Question: I'm trying to sketch out a basic music catalog database using EF6 Code-First approach. That's what i've done so far:
We have , which consist of (s) and may have .
contains (s) and may have .
belongs to one or many (s). is just a collection of some
may have (s). may also have individual (s).
Here is a diagram of what I've managed to achieve so far (generated from DbContext):

## Questions:
1. How can I implement many-to-many relationship between Genre and Band (multiple Bands belong to many Genres)?
2. How can I make Band belong to many Compilations?
3. Is my design flawed from the beginning? Any suggestions on improving (maybe even re-designing) it?
Feels like I'm missing pretty basic stuff here.
Thanks for taking your time
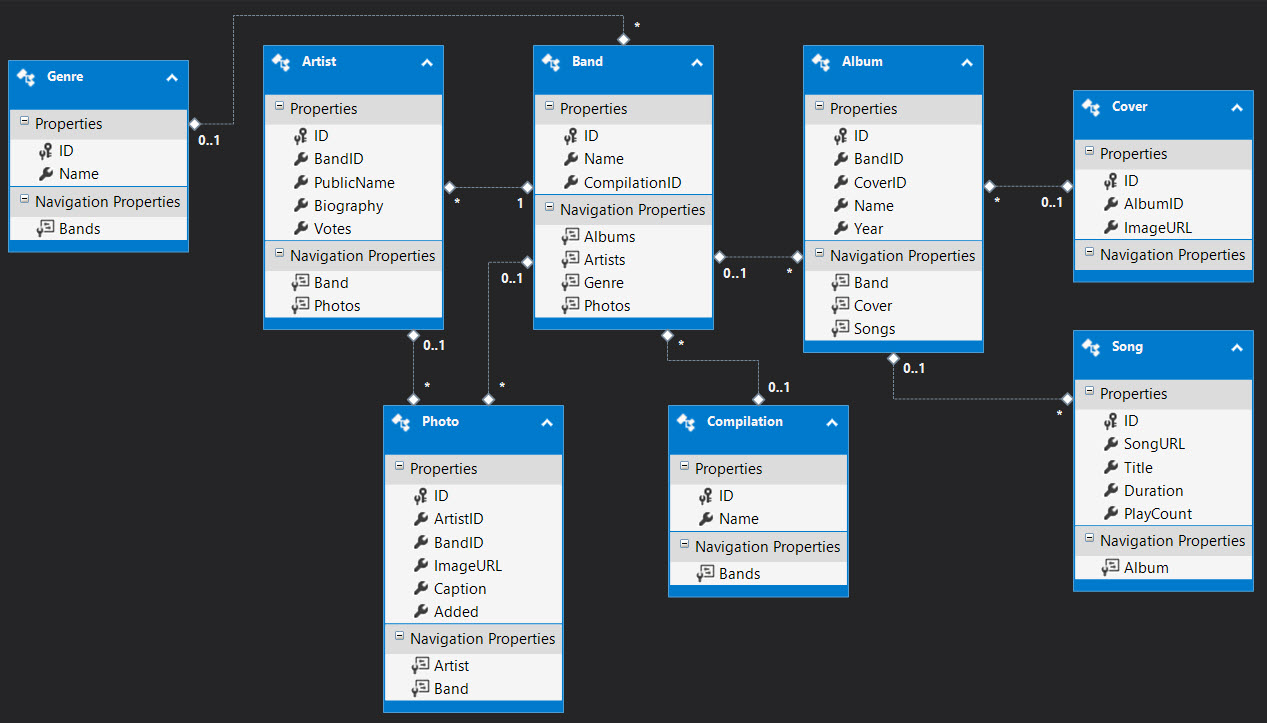
Answer: 1. for the m:m relationship between Band and Genre you need one more table Band_Genre that has 2 fields, ID_Band and ID_Genre.
2. for the band-compilation relationship, you can do a bit different, add songs to the compilations (as in the real world) and then follow Band-Album-Song-Compilation relationship. Why is a compilation not an album?
Overall pretty sound design.